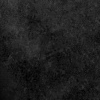
Atmospheric dust classification: dusty